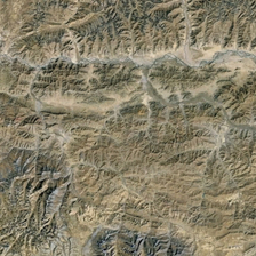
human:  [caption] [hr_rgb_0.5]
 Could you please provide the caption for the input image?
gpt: The valley has a bare mountain with a river.

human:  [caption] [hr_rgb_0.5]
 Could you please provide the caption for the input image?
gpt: There is a bare mountain and a river in the valley.

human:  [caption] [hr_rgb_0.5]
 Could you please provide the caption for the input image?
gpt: There's a naked mountain with a river in the valley.

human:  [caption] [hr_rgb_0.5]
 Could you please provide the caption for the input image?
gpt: this is a rather bare mountain range with several footpaths traverse through it .

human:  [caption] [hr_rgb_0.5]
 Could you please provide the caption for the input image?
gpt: Bare valleys and rivers